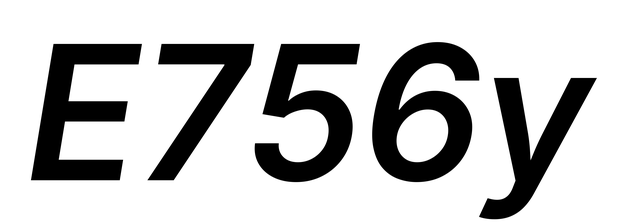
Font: Inter-Italic_SemiBold_Italic